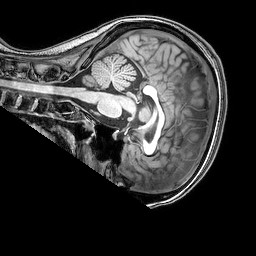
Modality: T1w
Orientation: sagittal
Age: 27
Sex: female